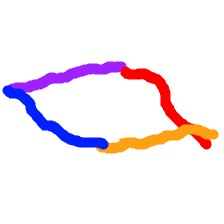
Shape: parallelogram